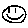
Label: smiley face